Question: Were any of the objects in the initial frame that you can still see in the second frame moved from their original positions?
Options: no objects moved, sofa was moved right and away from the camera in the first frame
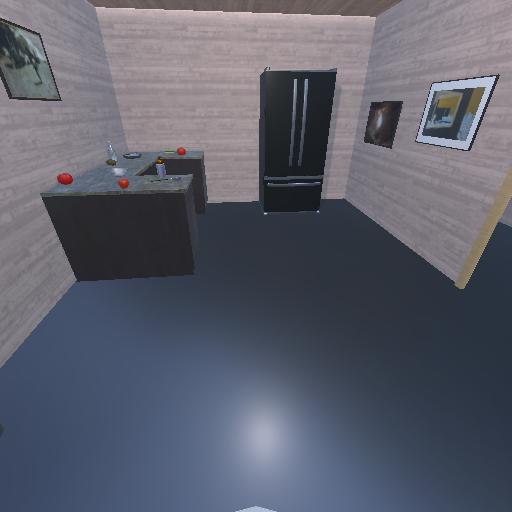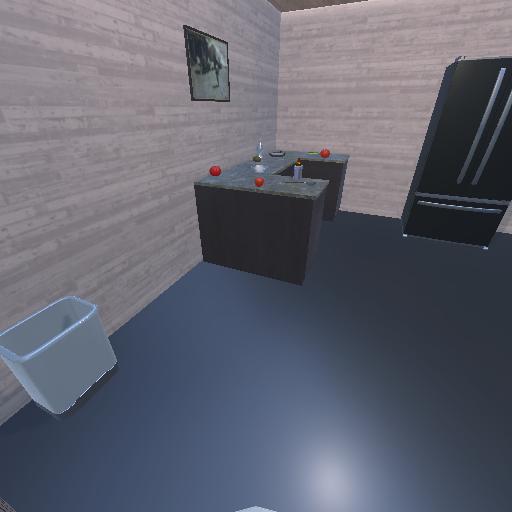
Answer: no objects moved